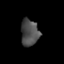
Tissue: lung
Cell type: Epithelial cells
Senescence score: 0.2415
Nuclear area (px): 473
Mean DAPI intensity: 76.562